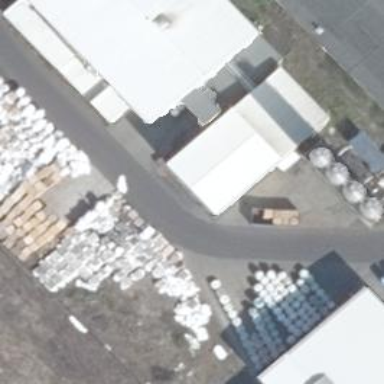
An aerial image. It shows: Industrial building with gabled grey roof and white exterior.